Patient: sex M, age 80
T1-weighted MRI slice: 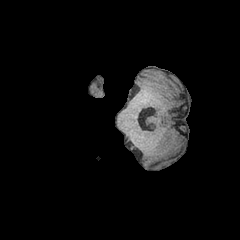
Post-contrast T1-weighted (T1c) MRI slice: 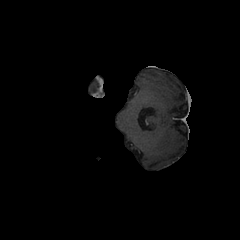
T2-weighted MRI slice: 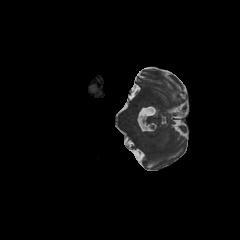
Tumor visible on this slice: no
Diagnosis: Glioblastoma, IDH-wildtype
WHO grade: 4